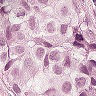
Metastatic tissue present: yes